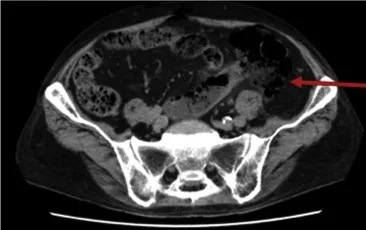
Selected images from a computed tomography (CT) scan of the chest, abdomen, and pelvis . Using lung windowing, gas was found extensively, from the retroperitoneum to the mediastinum.
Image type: radiology (ct)